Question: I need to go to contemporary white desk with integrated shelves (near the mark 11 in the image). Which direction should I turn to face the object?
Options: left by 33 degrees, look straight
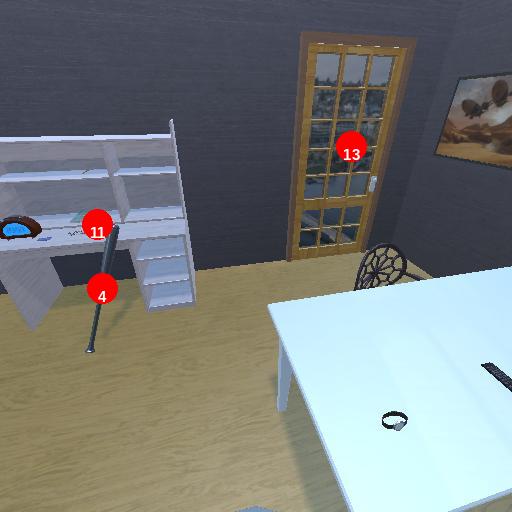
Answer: left by 33 degrees